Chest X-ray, PA view. Patient: 48 years old, sex F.
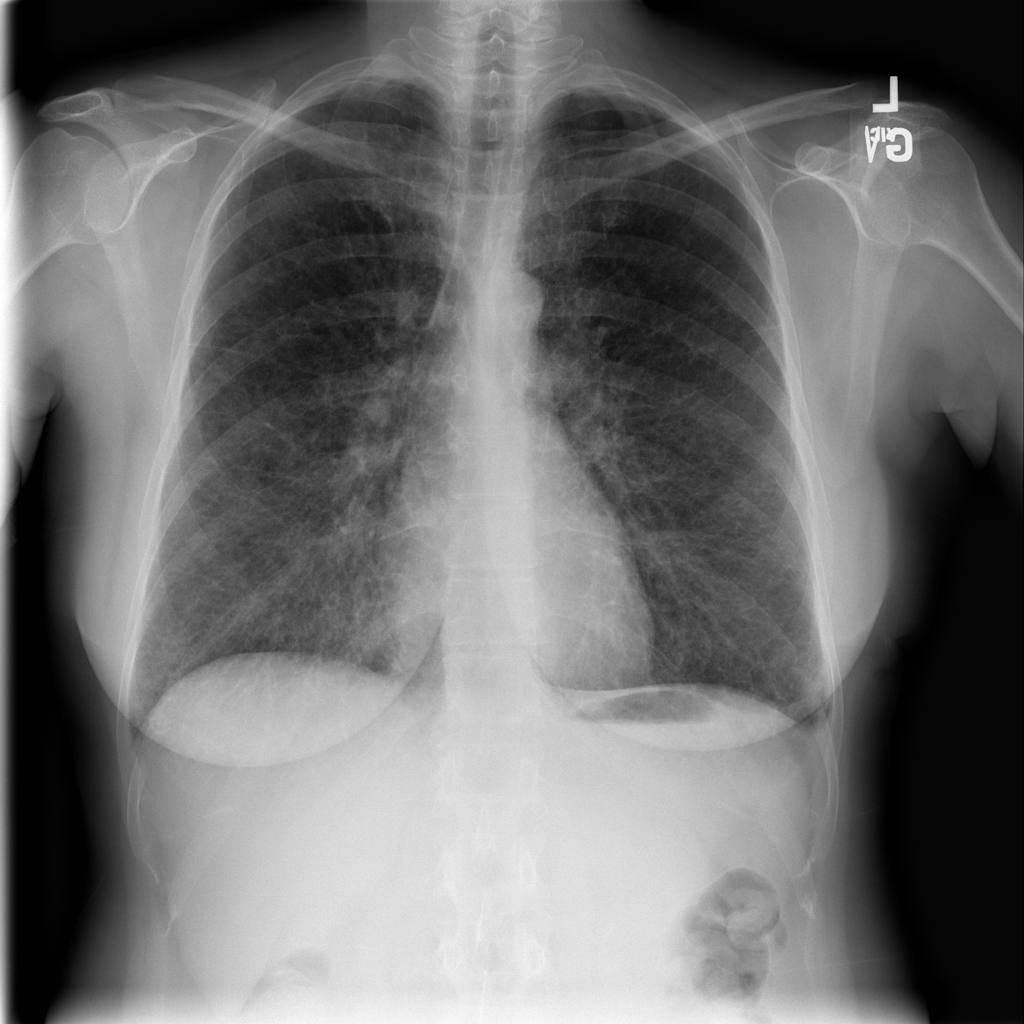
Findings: No Finding